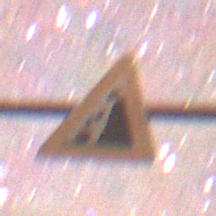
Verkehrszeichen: SteinschlagRechts
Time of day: Night
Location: Outdoor (Nature)
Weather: Clear
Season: NotSpecified
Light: Natural